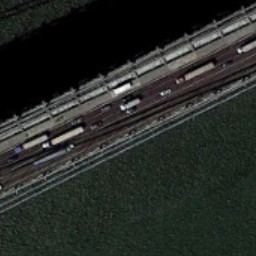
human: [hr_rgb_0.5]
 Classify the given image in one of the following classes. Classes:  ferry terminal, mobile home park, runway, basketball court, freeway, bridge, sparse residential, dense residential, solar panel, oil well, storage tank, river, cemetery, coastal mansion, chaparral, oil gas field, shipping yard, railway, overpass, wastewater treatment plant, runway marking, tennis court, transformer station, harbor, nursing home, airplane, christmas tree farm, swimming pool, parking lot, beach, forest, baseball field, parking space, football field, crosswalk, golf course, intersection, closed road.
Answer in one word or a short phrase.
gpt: bridge